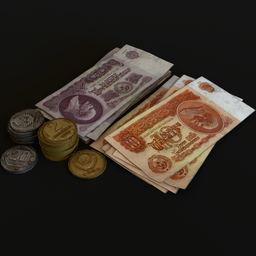
Label: tools